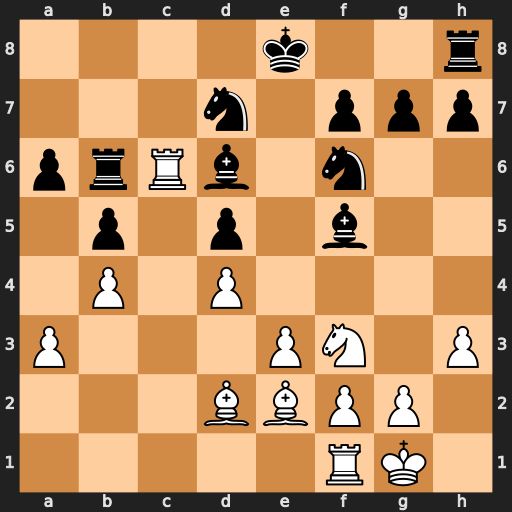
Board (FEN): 4k2r/3n1ppp/prRb1n2/1p1p1b2/1P1P4/P3PN1P/3BBPP1/5RK1
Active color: w
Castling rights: k
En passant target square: -
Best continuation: Rc8+ Ke7 Rxh8